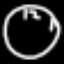
Label: clock